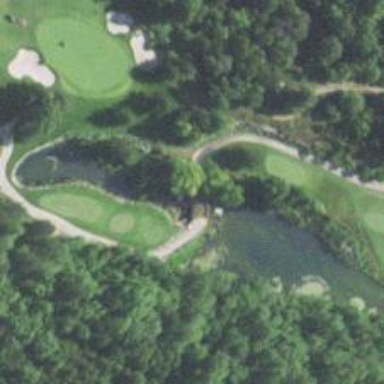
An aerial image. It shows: Service road that includes bridge over golf cart path.